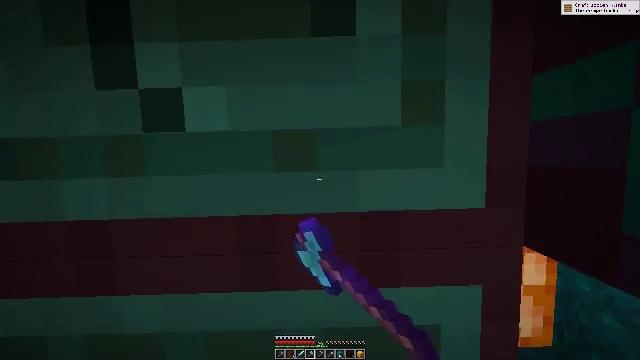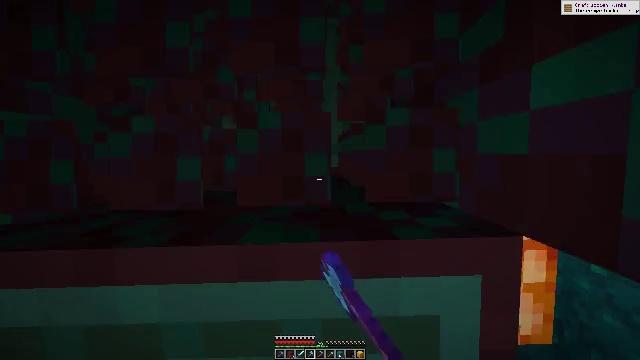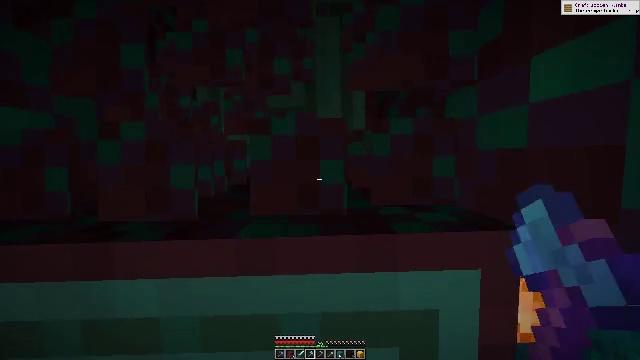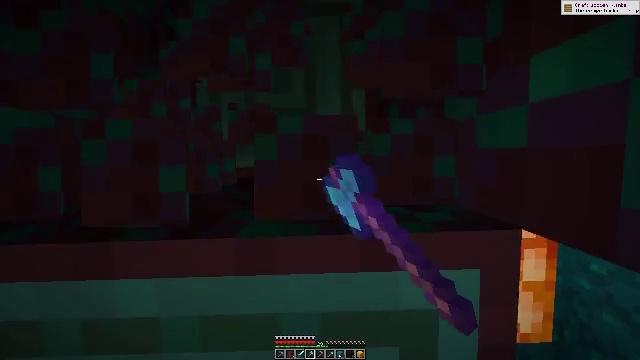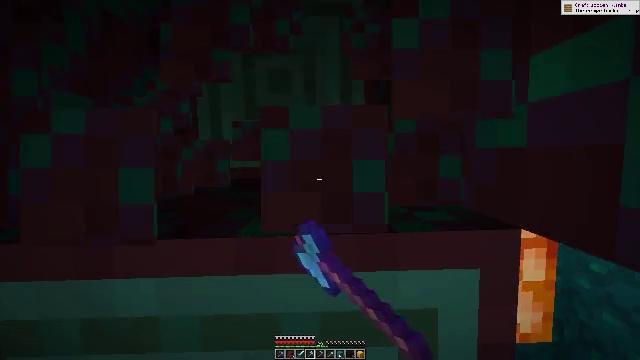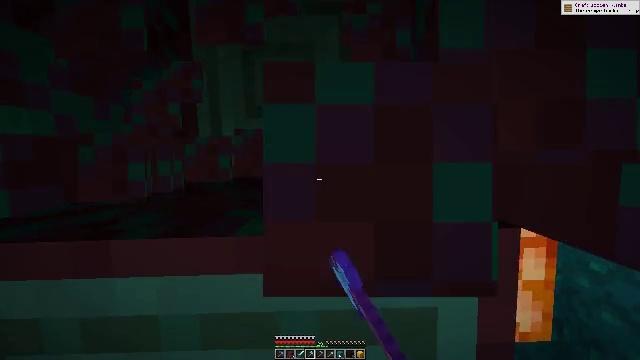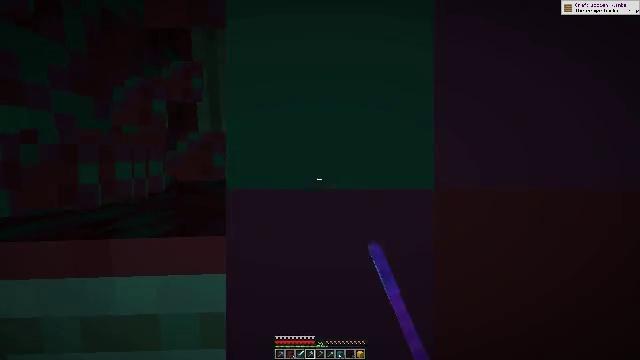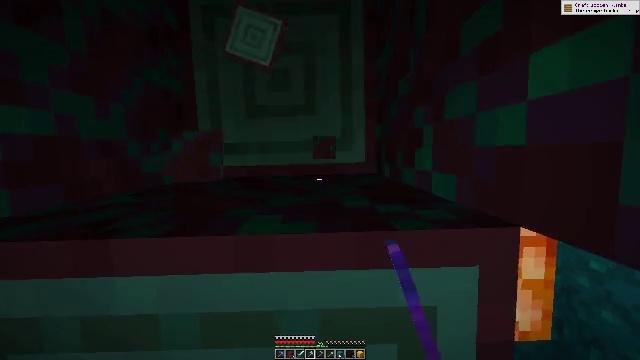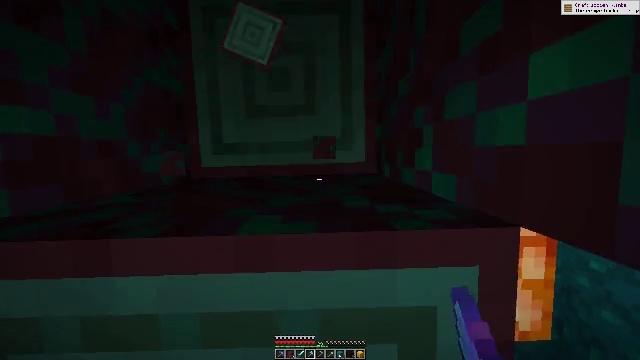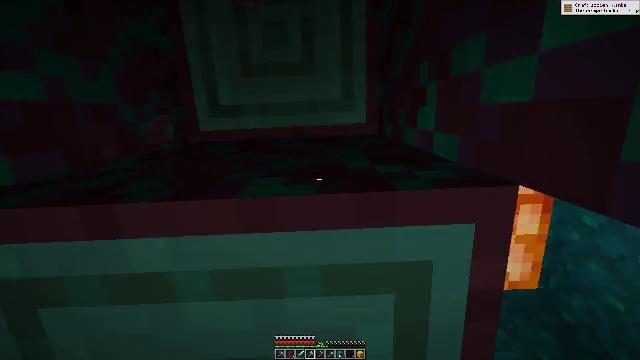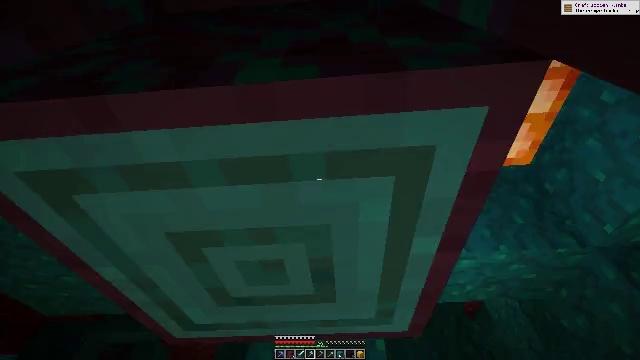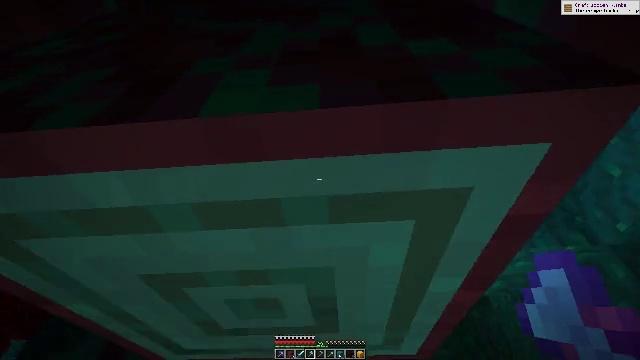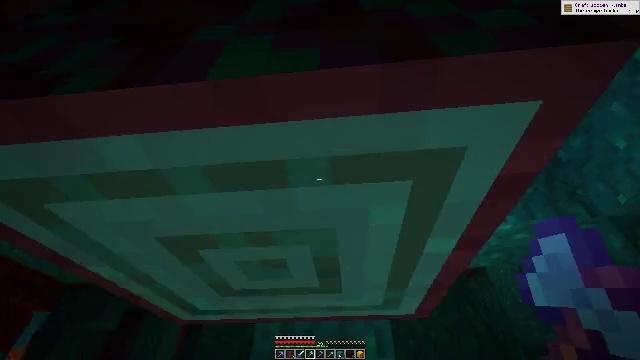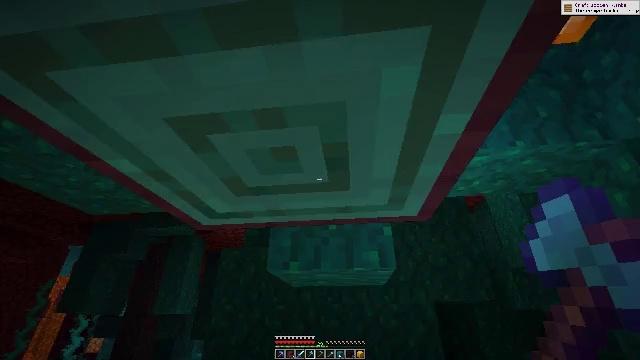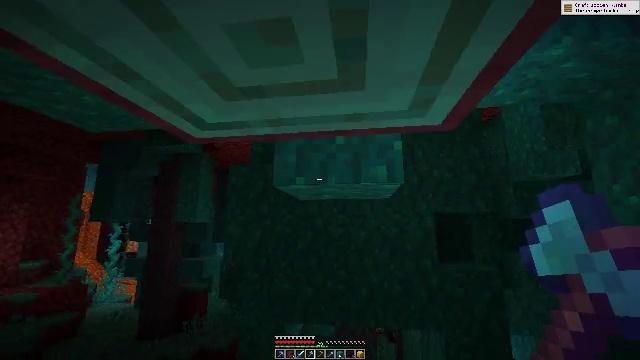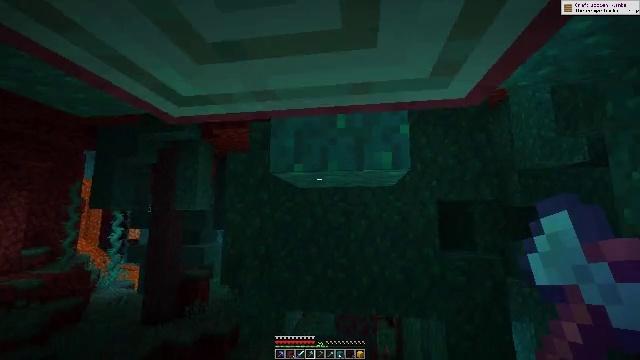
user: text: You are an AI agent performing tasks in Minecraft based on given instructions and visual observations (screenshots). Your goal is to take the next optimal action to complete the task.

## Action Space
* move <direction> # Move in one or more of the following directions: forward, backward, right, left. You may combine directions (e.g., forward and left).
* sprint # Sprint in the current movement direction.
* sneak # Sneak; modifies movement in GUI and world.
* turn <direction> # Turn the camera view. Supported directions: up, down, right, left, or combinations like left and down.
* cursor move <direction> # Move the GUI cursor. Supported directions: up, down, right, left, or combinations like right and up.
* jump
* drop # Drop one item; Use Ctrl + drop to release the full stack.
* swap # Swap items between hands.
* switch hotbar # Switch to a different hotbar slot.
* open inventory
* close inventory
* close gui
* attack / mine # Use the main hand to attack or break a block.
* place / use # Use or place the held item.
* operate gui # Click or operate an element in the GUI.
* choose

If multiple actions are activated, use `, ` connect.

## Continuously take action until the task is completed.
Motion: motion action
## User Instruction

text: Destroy the warped stem to gather materials.
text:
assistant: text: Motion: attack / mine
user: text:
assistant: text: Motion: attack / mine
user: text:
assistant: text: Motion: attack / mine
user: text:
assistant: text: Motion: attack / mine
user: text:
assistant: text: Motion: no_op
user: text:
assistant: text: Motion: no_op
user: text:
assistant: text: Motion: no_op
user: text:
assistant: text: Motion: no_op
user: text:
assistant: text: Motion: turn left and down
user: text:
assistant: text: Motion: turn left and down, jump
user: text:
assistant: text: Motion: turn down, jump
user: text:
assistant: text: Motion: turn down, jump
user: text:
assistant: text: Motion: move forward, turn left and down, jump
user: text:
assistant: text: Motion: move forward, turn left and down
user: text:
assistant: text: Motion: move forward, turn down
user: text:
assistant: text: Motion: move forward, turn left and up
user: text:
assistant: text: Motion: move forward, turn left and up
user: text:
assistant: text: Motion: turn right and up
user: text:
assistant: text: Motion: turn right and up
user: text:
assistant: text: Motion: turn up, attack / mine
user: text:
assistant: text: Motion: attack / mine
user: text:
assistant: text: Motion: attack / mine
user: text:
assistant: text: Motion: attack / mine
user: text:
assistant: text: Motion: attack / mine
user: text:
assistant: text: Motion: attack / mine
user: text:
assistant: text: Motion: no_op
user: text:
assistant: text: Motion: no_op
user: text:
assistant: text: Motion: no_op
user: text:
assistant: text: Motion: no_op
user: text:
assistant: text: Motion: no_op